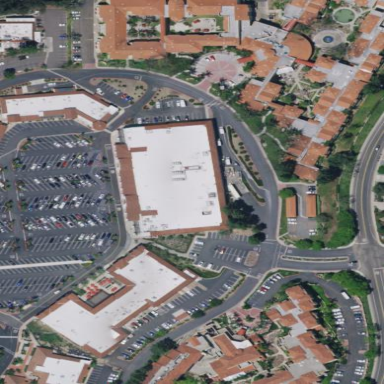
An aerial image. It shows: Retail building housing supermarket.